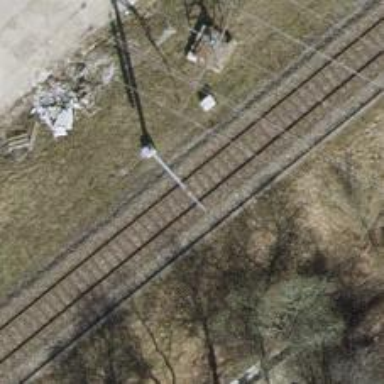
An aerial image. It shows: Catenary mast for power lines.